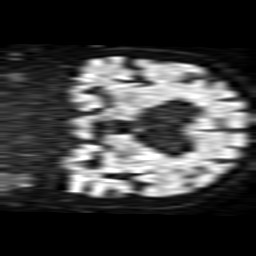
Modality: TRACE
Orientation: coronal
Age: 83
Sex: female
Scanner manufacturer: philips
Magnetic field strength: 1.5 T
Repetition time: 3.503 s
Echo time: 0.09255 s